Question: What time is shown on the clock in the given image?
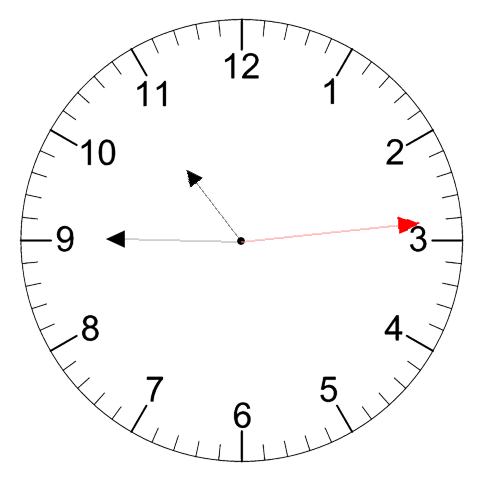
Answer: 10:45:14